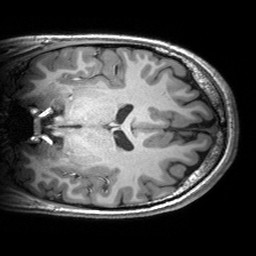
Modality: T1w
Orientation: coronal
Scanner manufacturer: siemens
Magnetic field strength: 3 T
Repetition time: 2.53 s
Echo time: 0.00299 s